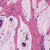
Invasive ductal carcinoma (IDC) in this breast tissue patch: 1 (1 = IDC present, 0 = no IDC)